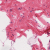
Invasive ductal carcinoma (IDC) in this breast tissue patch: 0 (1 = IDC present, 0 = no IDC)